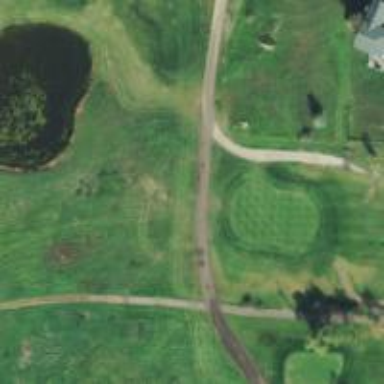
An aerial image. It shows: Footway that doubles as golf path.